Question: '''
If (need_1a.Text <= ava_4a.Text) And (need_1b.Text <= ava_4b.Text) And (need_1c.Text <= ava_4c.Text) Then
ava_5a.Text = Convert.ToInt32(ava_4a.Text) - Convert.ToInt32(need_1a.Text) + Convert.ToInt32(max_1a.Text)
ava_5b.Text = Convert.ToInt32(ava_4b.Text) - Convert.ToInt32(need_1b.Text) + Convert.ToInt32(max_1b.Text)
ava_5c.Text = Convert.ToInt32(ava_4c.Text) - Convert.ToInt32(need_1c.Text) + Convert.ToInt32(max_1c.Text)
need1 = 4
ElseIf (need_5a.Text <= ava_4a.Text) And (need_5b.Text <= ava_4b.Text) And (need_5c.Text <= ava_4c.Text) Then
ava_5a.Text = Convert.ToInt32(ava_4a.Text) - Convert.ToInt32(need_5a.Text) + Convert.ToInt32(max_5a.Text)
ava_5b.Text = Convert.ToInt32(ava_4b.Text) - Convert.ToInt32(need_5b.Text) + Convert.ToInt32(max_5b.Text)
ava_5c.Text = Convert.ToInt32(ava_4c.Text) - Convert.ToInt32(need_5c.Text) + Convert.ToInt32(max_5c.Text)
need5 = 4
End If
'''
i have this code, the first condition is satisfied but it doesn't run the code.

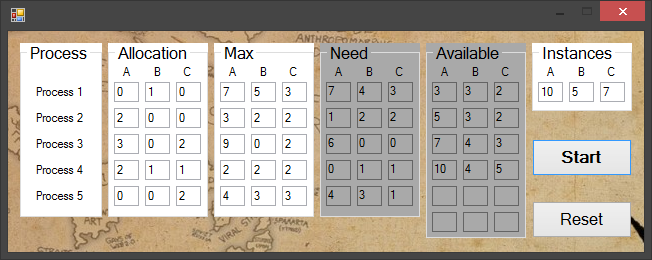
Answer: Use 'Val ()'
Without val() its a string comparision.
'''
If (Val(need_1a.Text) <= Val(ava_4a.Text)) And (Val(need_1b.Text) <= Val(ava_4b.Tex)t)
And (Val(need_1c.Text) <= Valava_4c.Text)) Then
ava_5a.Text = Convert.ToInt32(ava_4a.Text) - Convert.ToInt32(need_1a.Text) +
Convert.ToInt32(max_1a.Text)
ava_5b.Text = Convert.ToInt32(ava_4b.Text) - Convert.ToInt32(need_1b.Text) +
Convert.ToInt32(max_1b.Text)
ava_5c.Text = Convert.ToInt32(ava_4c.Text) - Convert.ToInt32(need_1c.Text) +
Convert.ToInt32(max_1c.Text)
need1 = 4
ElseIf (Val(need_5a.Text) <= Val(ava_4a.Text)) And (Val(need_5b.Text) <=
Val(ava_4b.Text)) And (Val(need_5c.Text) <= Val(ava_4c.Text)) Then
ava_5a.Text = Convert.ToInt32(ava_4a.Text) - Convert.ToInt32(need_5a.Text) +
Convert.ToInt32(max_5a.Text)
ava_5b.Text = Convert.ToInt32(ava_4b.Text) - Convert.ToInt32(need_5b.Text) +
Convert.ToInt32(max_5b.Text)
ava_5c.Text = Convert.ToInt32(ava_4c.Text) - Convert.ToInt32(need_5c.Text) +
Convert.ToInt32(max_5c.Text)
need5 = 4
End If
'''